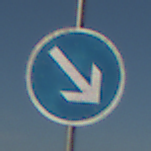
Verkehrszeichen: VorgeschriebeneVorbeifahrtRechts
Umgebung: Outdoor, Nature
Tageszeit: MorningAfternoon
Wetter: Clear
Licht: Natural
Jahreszeit: Autumn
Kontrast: HighContrast